Question: I would like to make a plot in R plotting two categorical variables (treat) by LWP.
I would like to change the color of the dots (the fill) to correspond with the variable rootpatH (one dot in each treatment).
I would also like to add a notation if the differences are significant or not..
'''
Plants.means<-aggregate(Plants[10:44],Plants[c(6,9)],mean,na.rm=TRUE)
SE<-function(x)(sd(x,na.rm=TRUE)/ (length(x)-sum(is.na(x)))^0.5)
ggplot(Plants.means, aes(x=Treat, y=Yield, group=1)) +
geom_errorbar(width=.1, aes(ymin=Yield-SE(Plants.means$Yield), ymax=Yield+SE(Plants.means$Yield))) +
geom_point(shape=21, size=3, fill="white") +
ylim(0,1750)
'''
I also want to change the error bars to represent 95% CI instead of SE.
Treat is categorical
rootpatH is categorical
LWP_meas2 is continuous

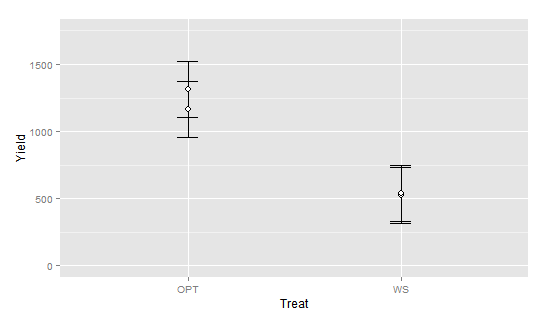
Answer: '''
error <- function(x)(qt(0.975,df=length(x)-1)*sd(x)/sqrt(length(x)))
ggplot(Plants.means,aes(x=Treat, y=Yield, colour=rootpatH, group=rootpatH)) +
geom_errorbar(aes(ymin=Yield-error(Plants.means$Yield),ymax=Yield+error(Plants.means$Yield)), colour="black",width=.1, position=pd) +
geom_point(position=pd, size=4)
'''